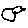
Label: bird